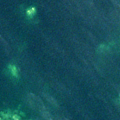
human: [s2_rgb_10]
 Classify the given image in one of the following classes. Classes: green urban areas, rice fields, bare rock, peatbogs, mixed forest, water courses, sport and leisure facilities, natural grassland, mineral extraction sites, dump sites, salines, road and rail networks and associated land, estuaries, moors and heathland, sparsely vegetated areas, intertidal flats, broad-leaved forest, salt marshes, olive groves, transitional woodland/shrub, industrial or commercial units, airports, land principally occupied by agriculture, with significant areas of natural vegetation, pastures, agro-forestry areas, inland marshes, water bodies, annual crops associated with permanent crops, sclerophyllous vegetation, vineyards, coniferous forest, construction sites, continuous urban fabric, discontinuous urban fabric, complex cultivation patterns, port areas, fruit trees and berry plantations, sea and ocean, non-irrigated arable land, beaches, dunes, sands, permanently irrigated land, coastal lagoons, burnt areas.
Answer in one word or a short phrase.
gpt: sea and ocean